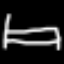
Label: bed